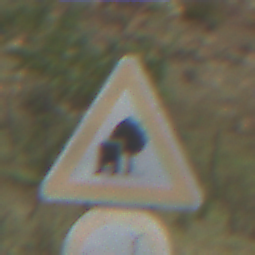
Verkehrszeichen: UnzureichendesLichtraumprofil
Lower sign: VerbotUeberholenEinspurigeFahrzeuge
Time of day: Midday
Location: Outdoor (Nature)
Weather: PartlyCloudy
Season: Autumn
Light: Natural